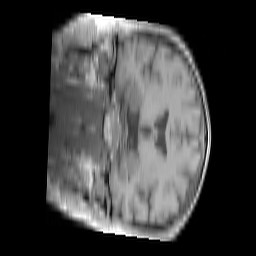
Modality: T1w
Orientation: coronal
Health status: ill
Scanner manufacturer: siemens
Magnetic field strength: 3 T
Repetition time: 0.4 s
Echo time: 0.00272 s